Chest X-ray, AP view. Patient: 45 years old, sex M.
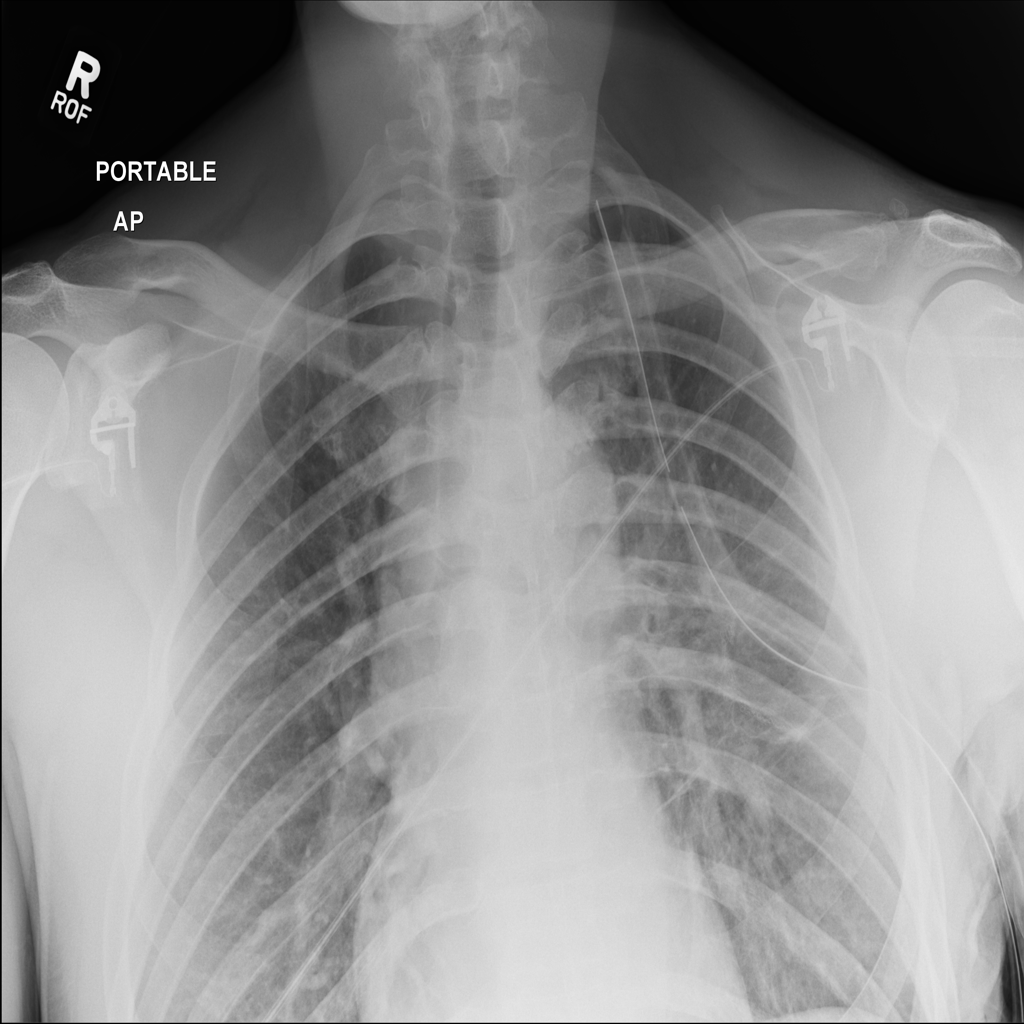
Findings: Mass